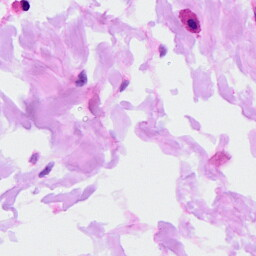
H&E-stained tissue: Ovarian